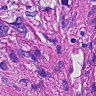
Metastatic tissue present: yes